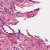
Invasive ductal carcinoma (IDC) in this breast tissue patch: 0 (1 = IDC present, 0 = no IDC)